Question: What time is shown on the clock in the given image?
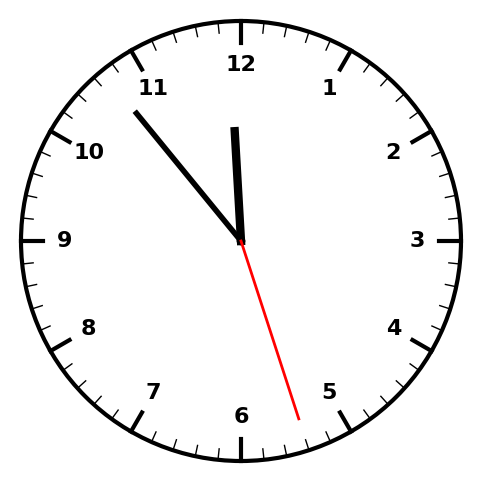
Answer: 11:53:27